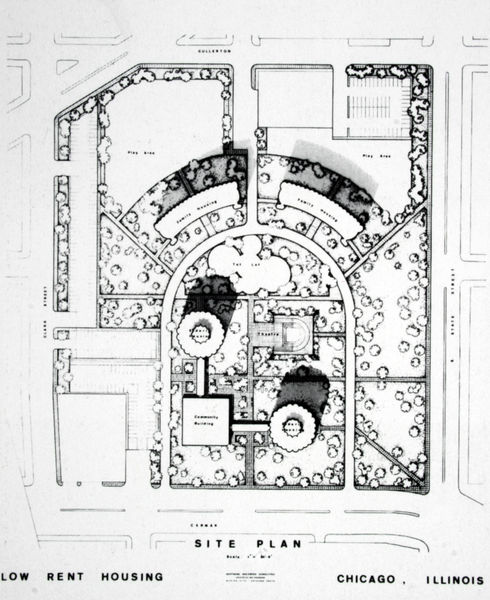
Titel: Lageplan
Künstler: Bertrand Goldberg
Standort: Chicago
Institution: Raymond-Hilliard-Center
Schlagwörter: schatten, weiß, bäume, grau, licht, schwarz, skizze, straße, zeichnung, anlage, gebäude, park, parkanlage, architektur, büsche, wege, garten, grafik, graphik, türme, schwarzweiß, entwurf, beete, plan, quadrat, englisch, grundriss, parzellen, lageplan, gartenanlage, schwarzweiß weiß